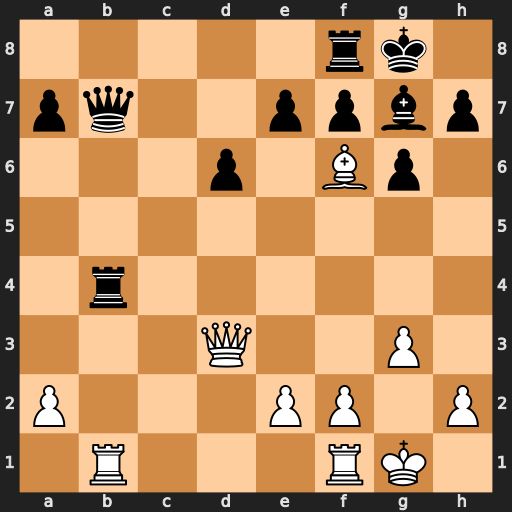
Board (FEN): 5rk1/pq2ppbp/3p1Bp1/8/1r6/3Q2P1/P3PP1P/1R3RK1
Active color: w
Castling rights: -
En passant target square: -
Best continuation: Bxg7 Rxb1 Rxb1 Qxb1+ Qxb1